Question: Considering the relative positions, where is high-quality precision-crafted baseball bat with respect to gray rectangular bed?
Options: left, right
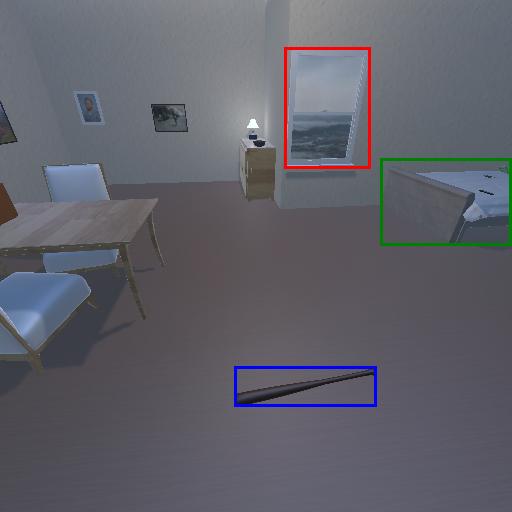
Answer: left